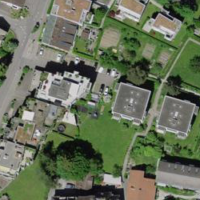
EUNIS habitat code: 54
Species observed at this site:
Allium ursinum
Coreus marginatus